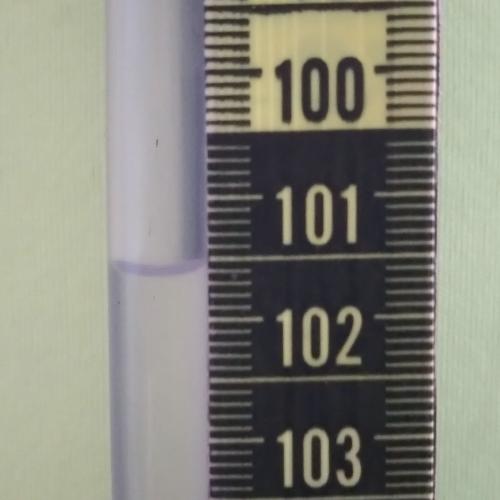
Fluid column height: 101.6 cm